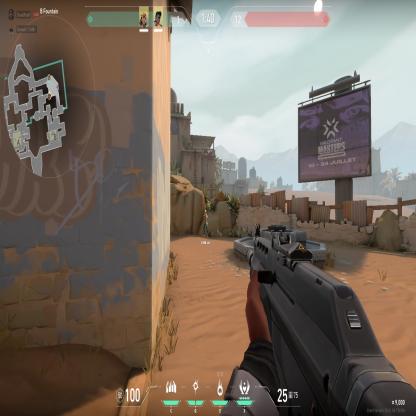
Label: teammate